Question: What time?
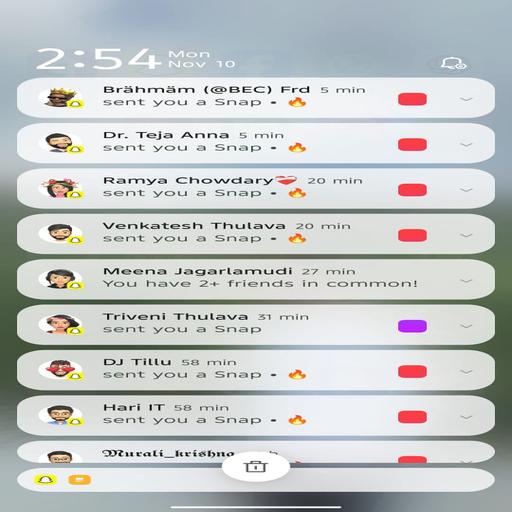
Answer: 14:54:00